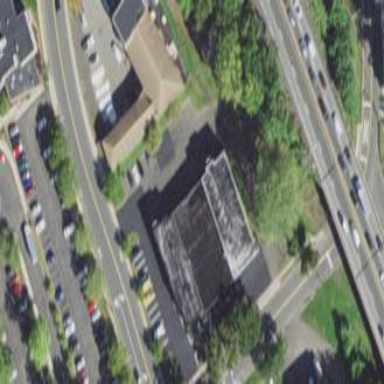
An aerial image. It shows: Commercial building.